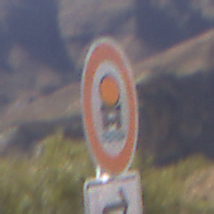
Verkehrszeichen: VerbotFahrzeugeWassergefaehrdenderLadung
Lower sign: RichtungsangabeDurchPfeile5
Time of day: MorningAfternoon
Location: Outdoor (Nature)
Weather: Clear
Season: NotSpecified
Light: Natural